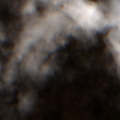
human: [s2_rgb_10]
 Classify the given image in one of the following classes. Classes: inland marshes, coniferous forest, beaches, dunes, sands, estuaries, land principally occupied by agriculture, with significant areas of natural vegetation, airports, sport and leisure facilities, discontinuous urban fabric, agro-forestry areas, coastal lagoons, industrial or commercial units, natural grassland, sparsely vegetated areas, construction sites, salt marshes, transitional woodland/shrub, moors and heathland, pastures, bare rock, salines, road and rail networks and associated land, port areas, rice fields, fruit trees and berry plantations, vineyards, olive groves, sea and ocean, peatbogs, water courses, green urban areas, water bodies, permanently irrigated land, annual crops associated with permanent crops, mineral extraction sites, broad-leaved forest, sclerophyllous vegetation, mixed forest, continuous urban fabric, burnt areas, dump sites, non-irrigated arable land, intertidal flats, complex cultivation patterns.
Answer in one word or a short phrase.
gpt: peatbogs